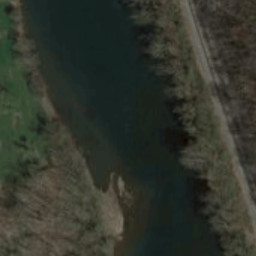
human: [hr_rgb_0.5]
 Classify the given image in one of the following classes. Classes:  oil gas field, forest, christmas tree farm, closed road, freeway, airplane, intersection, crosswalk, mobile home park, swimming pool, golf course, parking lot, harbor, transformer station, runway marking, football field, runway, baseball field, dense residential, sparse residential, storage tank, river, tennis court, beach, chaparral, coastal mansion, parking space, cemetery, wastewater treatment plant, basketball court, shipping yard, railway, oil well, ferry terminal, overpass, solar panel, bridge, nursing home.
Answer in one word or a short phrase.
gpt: river